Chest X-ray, PA view. Patient: 46 years old, sex M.
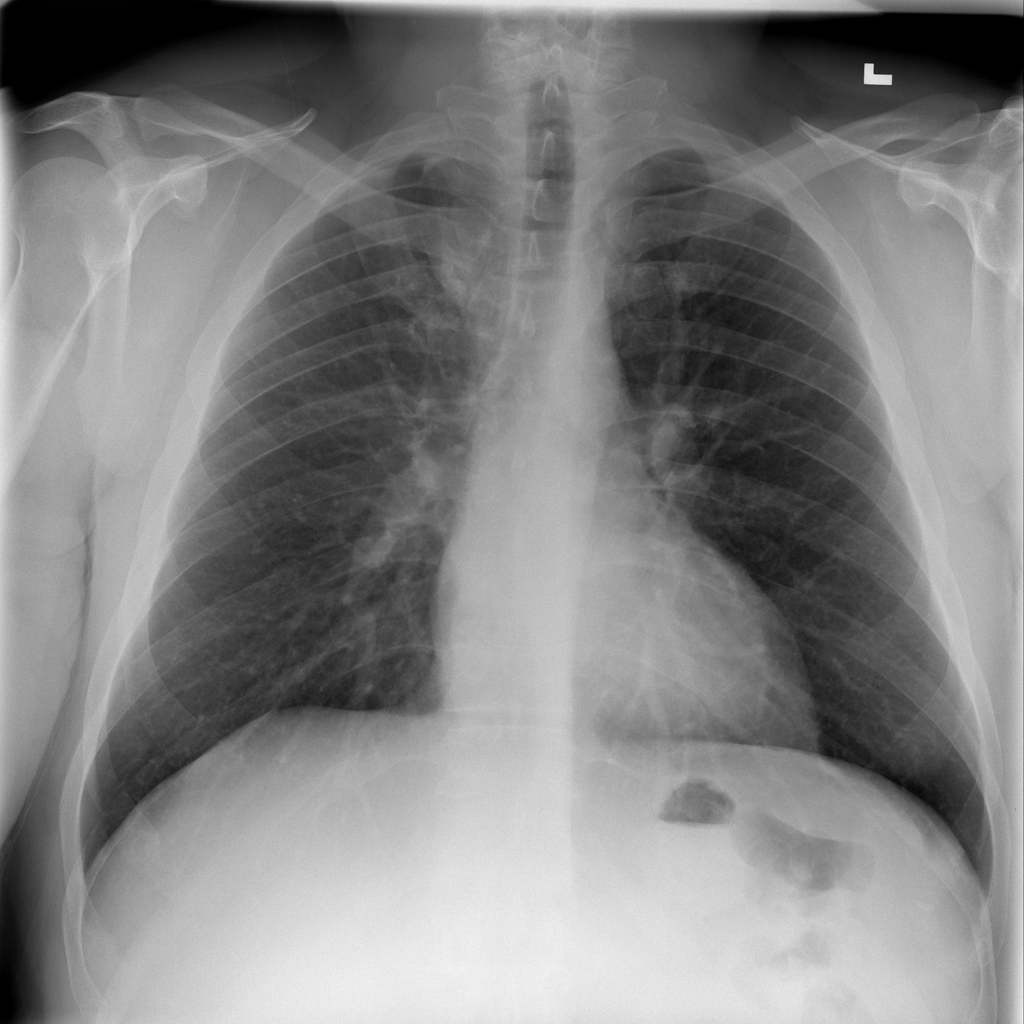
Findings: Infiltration